Question: I'm re-asking this <URL> in a simplified and expanded manner.
Consider these sql statements:
'''
create table foo (id INT, score INT);
insert into foo values (106, 4);
insert into foo values (107, 3);
insert into foo values (106, 5);
insert into foo values (107, 5);
select T1.id, avg(T1.score) avg1
from foo T1
group by T1.id
having not exists (
select T2.id, avg(T2.score) avg2
from foo T2
group by T2.id
having avg2 > avg1);
'''
Using sqlite, the 'select' statement returns:
'''
id avg1
---------- ----------
106 4.5
107 4.0
'''
and mysql returns:
'''
+------+--------+
| id | avg1 |
+------+--------+
| 106 | 4.5000 |
+------+--------+
'''
As far as I can tell, mysql's results are correct, and sqlite's are incorrect. I tried to cast to 'real' with sqlite as in the following but it returns two records still:
'''
select T1.id, cast(avg(cast(T1.score as real)) as real) avg1
from foo T1
group by T1.id
having not exists (
select T2.id, cast(avg(cast(T2.score as real)) as real) avg2
from foo T2
group by T2.id
having avg2 > avg1);
'''
Why does sqlite return two records?
:
I ran the statement against the latest sqlite version (3.7.11) and still get two records.
:
I sent an email to sqlite-users@sqlite.org about the issue.
Myself, I've been playing with VDBE and found something interesting. I split the execution trace of each loop of 'not exists' (one for each avg group).
To have three avg groups, I used the following statements:
'''
create table foo (id VARCHAR(1), score INT);
insert into foo values ('c', 1.5);
insert into foo values ('b', 5.0);
insert into foo values ('a', 4.0);
insert into foo values ('a', 5.0);
PRAGMA vdbe_listing = 1;
PRAGMA vdbe_trace=ON;
select avg(score) avg1
from foo
group by id
having not exists (
select avg(T2.score) avg2
from foo T2
group by T2.id
having avg2 > avg1);
'''
We clearly see that somehow what should be 'r:4.5' has become 'i:5':

I'm now trying to see why that is.
:
So I've been playing enough with the sqlite source code. I understand the beast much better now, although I'll let the <URL> sort it out as he seems to already be doing it:
<URL>
Interestingly, to me at least, it seems that the newer versions (some times after the version I'm using) supports inserting multiple records as used in a test case added in the aforementioned commit:
'''
CREATE TABLE t34(x,y);
INSERT INTO t34 VALUES(106,4), (107,3), (106,5), (107,5);
'''
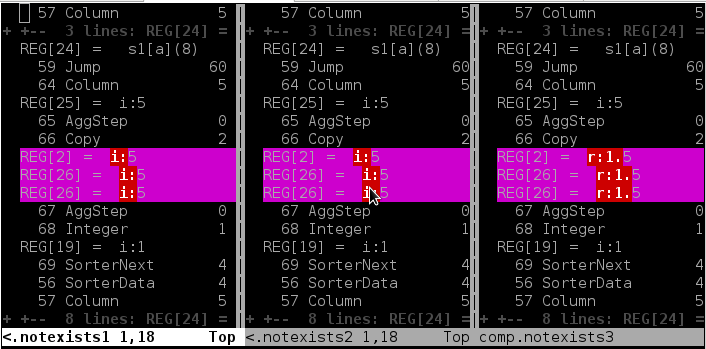
Answer: I tried to mess with some variants of query.
It seems, like sqlite has errors in using of previous declared fields in a nested expressions.
In your example 'avg1' under second having is always equal to 5.0
Look:
'''
select T1.id, avg(T1.score) avg1
from foo T1
group by T1.id
having not exists (
SELECT 1 AS col1 GROUP BY col1 HAVING avg1 = 5.0);
'''
This one returns nothing, but execution of the following query returns both records:
'''
...
having not exists (
SELECT 1 AS col1 GROUP BY col1 HAVING avg1 <> 5.0);
'''
I can not find any similar bug at <URL>.